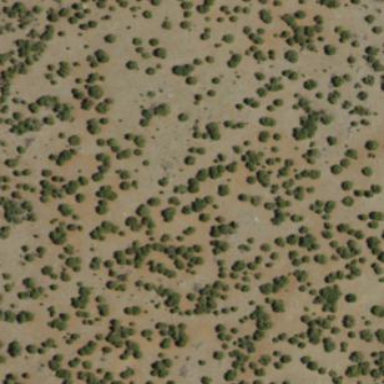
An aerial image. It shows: Area covered in scrub vegetation.